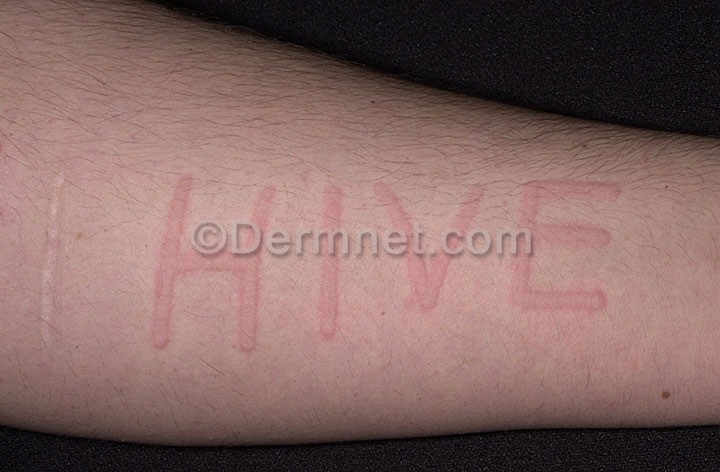
Disease: Urticaria Hives